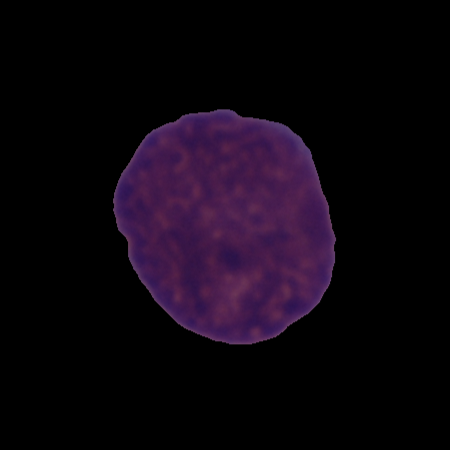
Label: cancer